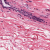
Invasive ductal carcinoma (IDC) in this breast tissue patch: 0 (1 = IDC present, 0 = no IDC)